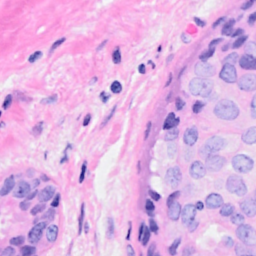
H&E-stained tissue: Breast